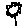
Label: flower